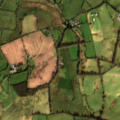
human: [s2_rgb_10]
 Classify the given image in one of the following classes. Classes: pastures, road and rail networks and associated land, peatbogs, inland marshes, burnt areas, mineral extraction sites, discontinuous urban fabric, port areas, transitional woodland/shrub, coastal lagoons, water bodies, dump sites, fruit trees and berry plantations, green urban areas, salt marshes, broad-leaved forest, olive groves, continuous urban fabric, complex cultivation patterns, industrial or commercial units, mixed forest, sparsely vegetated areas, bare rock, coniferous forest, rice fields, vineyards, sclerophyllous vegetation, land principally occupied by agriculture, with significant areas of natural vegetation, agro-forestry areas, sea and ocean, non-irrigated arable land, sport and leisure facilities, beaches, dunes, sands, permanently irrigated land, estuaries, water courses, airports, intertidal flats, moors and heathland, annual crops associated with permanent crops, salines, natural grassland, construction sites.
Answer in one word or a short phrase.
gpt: pastures